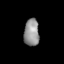
Tissue: lung
Cell type: Endothelial cells
Senescence score: 0.6242
Nuclear area (px): 406
Mean DAPI intensity: 145.429